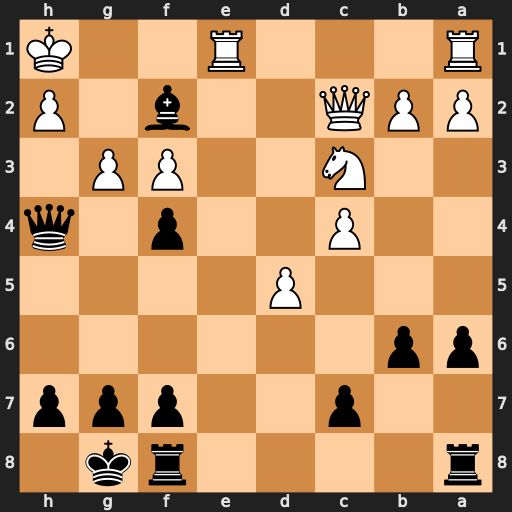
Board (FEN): r4rk1/2p2ppp/pp6/3P4/2P2p1q/2N2PP1/PPQ2b1P/R3R2K
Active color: b
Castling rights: -
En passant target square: -
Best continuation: fxg3 Qxf2 gxf2